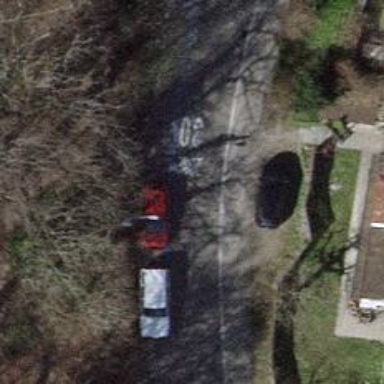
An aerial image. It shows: Residential road with asphalt surface and sidewalk on the left side.